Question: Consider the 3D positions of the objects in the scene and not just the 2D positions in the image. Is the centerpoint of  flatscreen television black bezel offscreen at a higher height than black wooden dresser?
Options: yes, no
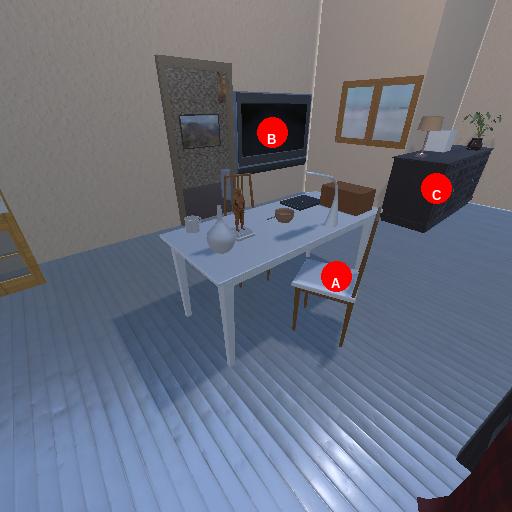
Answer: yes